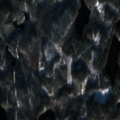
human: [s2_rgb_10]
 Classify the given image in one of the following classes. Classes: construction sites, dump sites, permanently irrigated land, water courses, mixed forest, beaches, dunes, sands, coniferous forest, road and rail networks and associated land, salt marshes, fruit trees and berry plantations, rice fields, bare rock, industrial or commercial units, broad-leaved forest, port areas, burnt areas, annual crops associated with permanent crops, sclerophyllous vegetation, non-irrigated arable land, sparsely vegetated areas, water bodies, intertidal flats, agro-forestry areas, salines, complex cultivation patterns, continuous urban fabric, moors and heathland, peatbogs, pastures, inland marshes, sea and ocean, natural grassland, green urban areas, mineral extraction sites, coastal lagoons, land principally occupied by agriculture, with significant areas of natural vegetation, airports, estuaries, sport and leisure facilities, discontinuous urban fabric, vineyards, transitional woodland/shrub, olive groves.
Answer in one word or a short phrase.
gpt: coniferous forest, mixed forest, water bodies